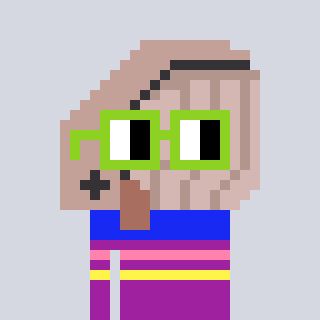
a pixel art character with square light green glasses, a whale-shaped head and a magenta-colored body on a cool background